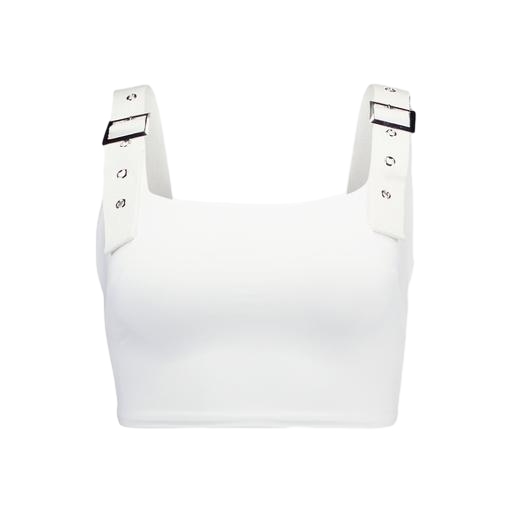
white sports bra, bra top, strap top, white background